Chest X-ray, PA view. Patient: 55 years old, sex F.
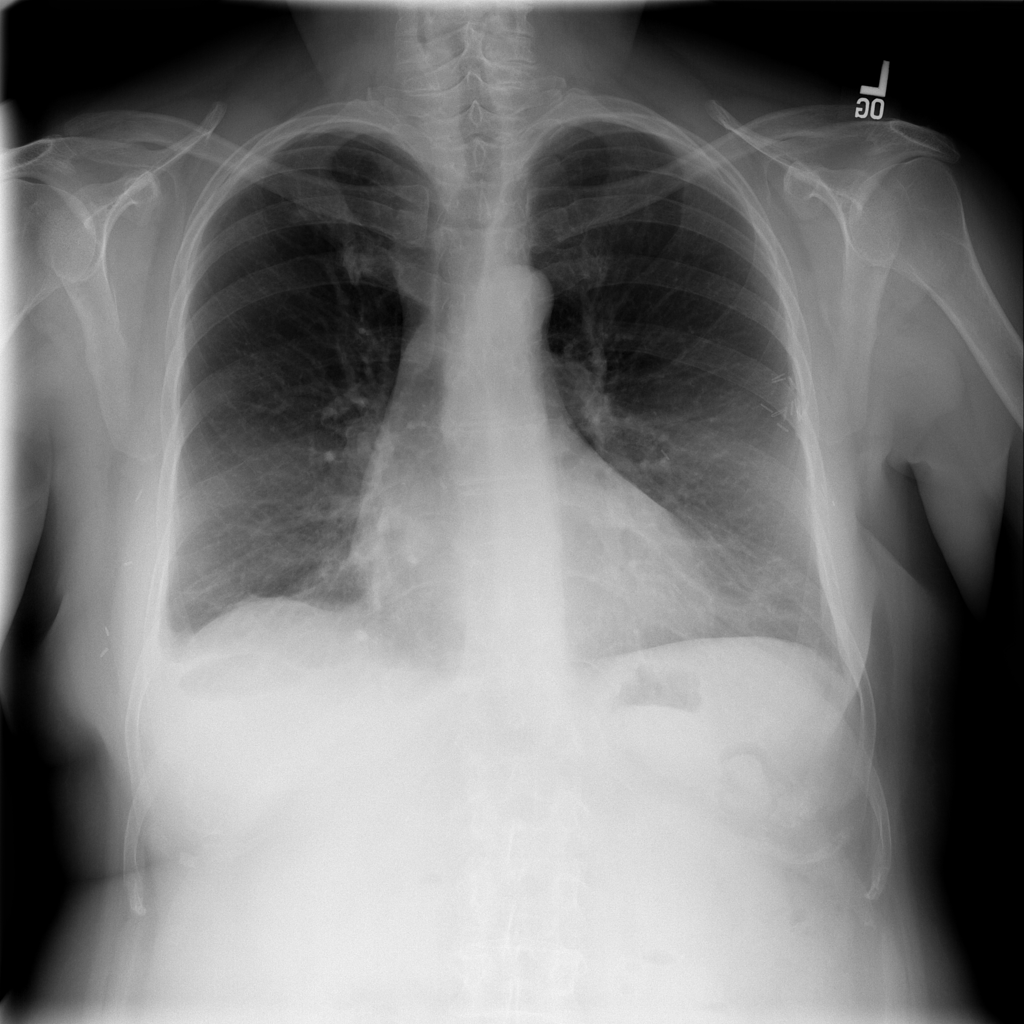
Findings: Emphysema